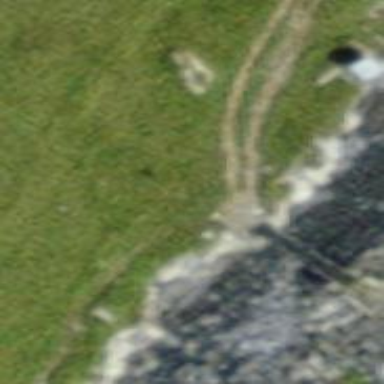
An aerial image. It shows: Path leading to bridge.